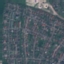
Land use / land cover class: Residential